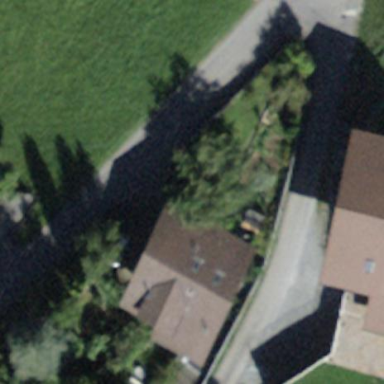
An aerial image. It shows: Residential building.